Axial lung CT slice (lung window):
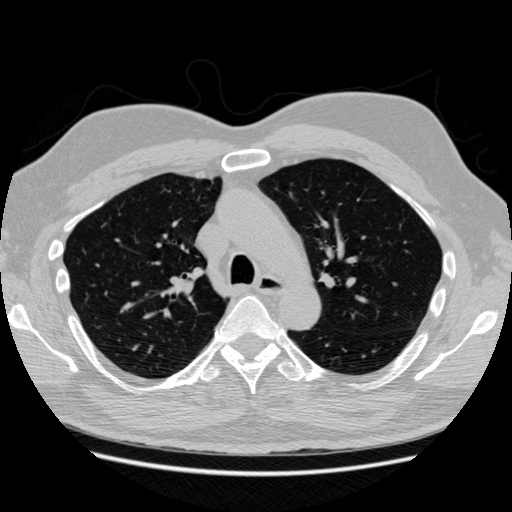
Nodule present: no